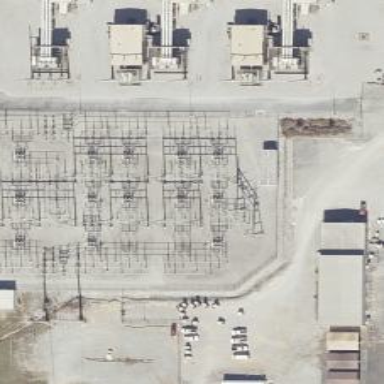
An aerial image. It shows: Switch for power supply.